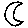
Label: moon